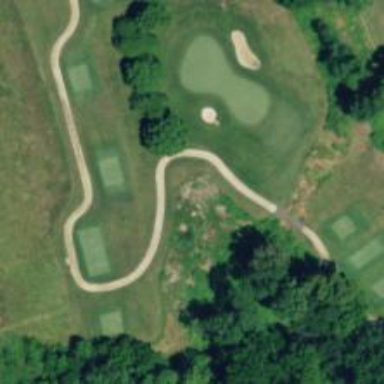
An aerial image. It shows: Path for both road and golf.